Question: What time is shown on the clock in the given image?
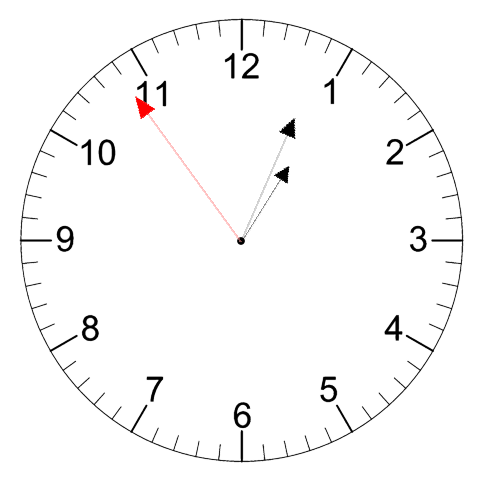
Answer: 01:03:54